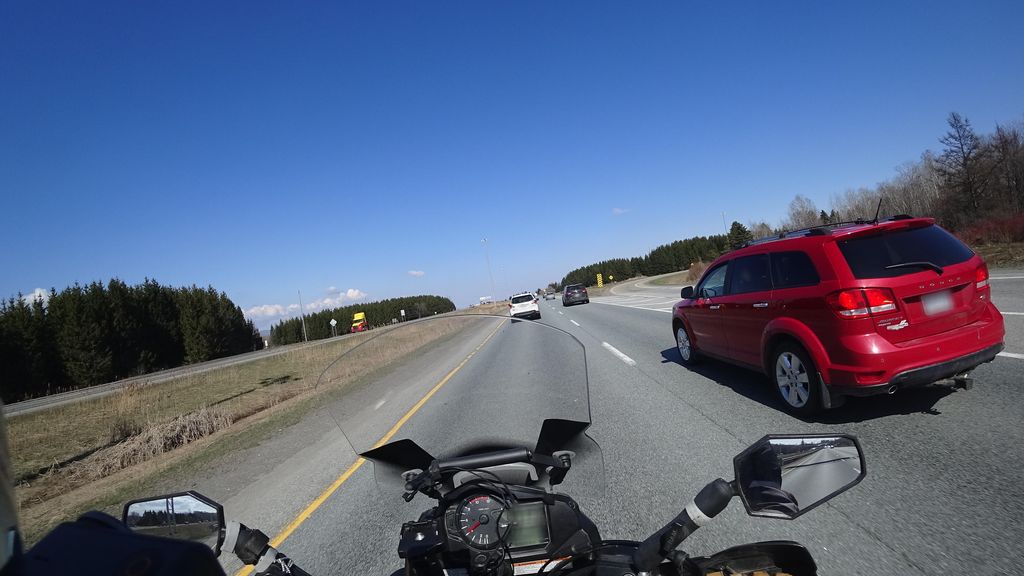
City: quebec_city